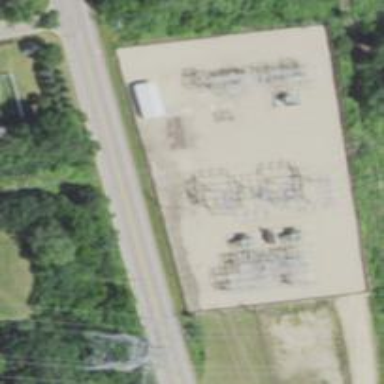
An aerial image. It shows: Power tower.